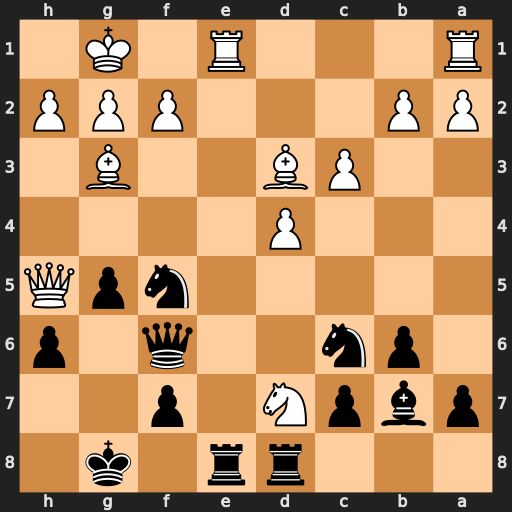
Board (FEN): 3rr1k1/pbpN1p2/1pn2q1p/5npQ/3P4/2PB2B1/PP3PPP/R3R1K1
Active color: b
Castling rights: -
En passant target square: -
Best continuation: Rxe1+ Rxe1 Rxd7 Re8+ Kg7